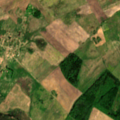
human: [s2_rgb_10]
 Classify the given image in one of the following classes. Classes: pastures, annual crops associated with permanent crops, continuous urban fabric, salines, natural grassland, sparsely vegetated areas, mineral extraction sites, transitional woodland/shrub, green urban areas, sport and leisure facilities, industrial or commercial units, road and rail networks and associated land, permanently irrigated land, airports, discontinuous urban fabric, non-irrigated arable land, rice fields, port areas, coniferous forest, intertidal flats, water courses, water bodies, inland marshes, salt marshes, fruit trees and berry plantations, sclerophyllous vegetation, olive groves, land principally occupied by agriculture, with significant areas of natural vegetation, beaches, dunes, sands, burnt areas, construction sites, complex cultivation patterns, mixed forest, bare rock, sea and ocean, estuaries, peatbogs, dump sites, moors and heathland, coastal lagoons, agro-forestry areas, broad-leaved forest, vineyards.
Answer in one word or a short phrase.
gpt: non-irrigated arable land, pastures, complex cultivation patterns, broad-leaved forest, inland marshes